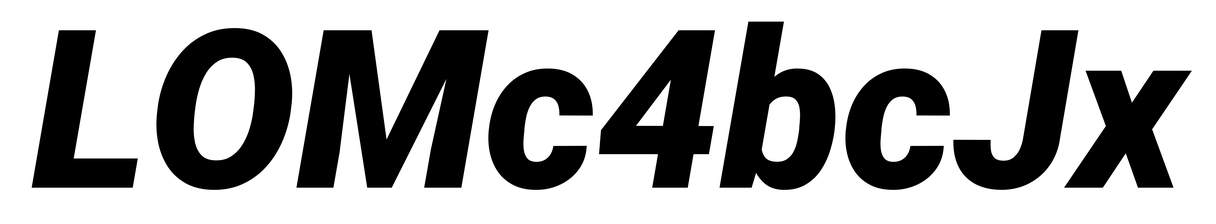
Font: Roboto-Italic_Black_Italic